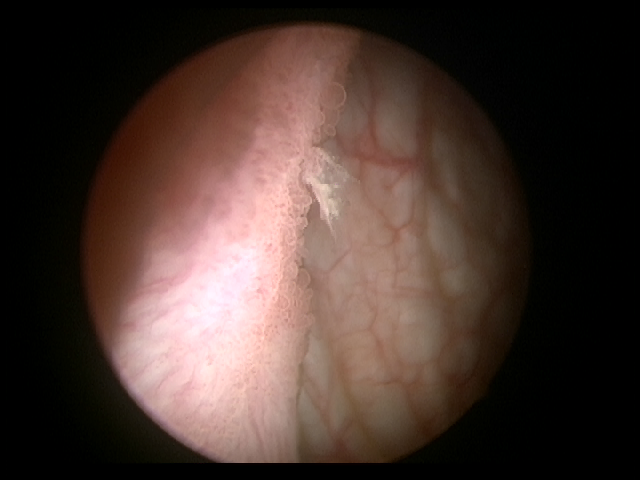
Modality: WLC
Class: Non-malignant
Subclass: Denuded
Lesion: L1
Morphology: Non-papillary
Bladder cancer association: No